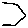
Label: hexagon